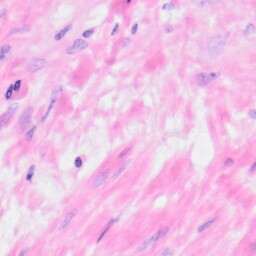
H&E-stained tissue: Kidney